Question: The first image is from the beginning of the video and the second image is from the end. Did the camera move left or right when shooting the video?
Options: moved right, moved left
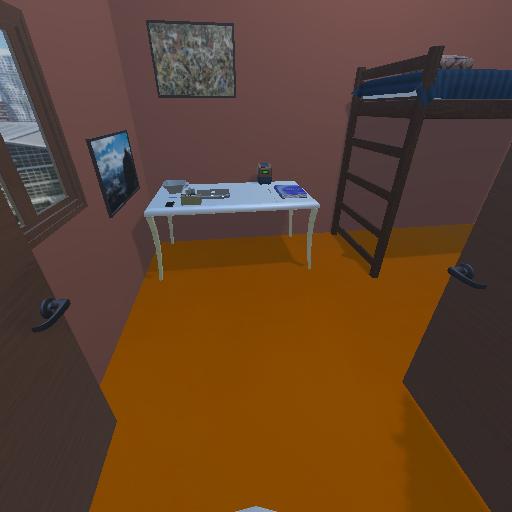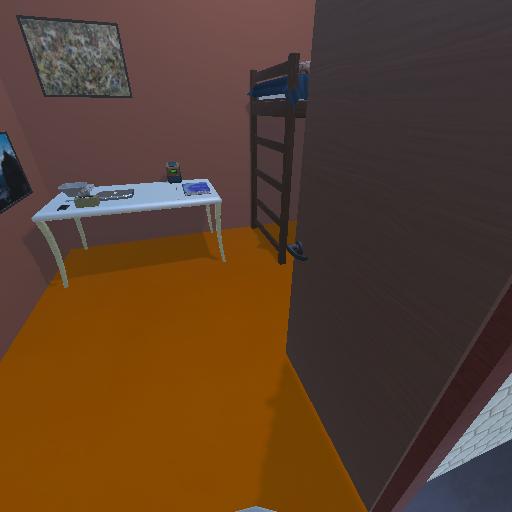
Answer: moved right